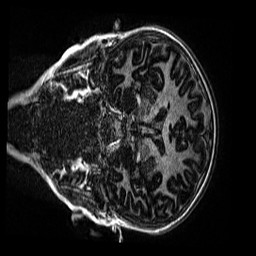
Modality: MP2RAGE
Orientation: coronal
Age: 12
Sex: female
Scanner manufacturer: siemens
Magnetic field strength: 3 T
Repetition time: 4 s
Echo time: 0.00299 s